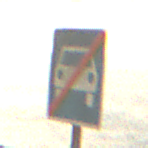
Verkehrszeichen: EndeKraftfahrstrasse
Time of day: SunriseSunset
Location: Outdoor (Nature)
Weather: PartlyCloudy
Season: NotSpecified
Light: Natural